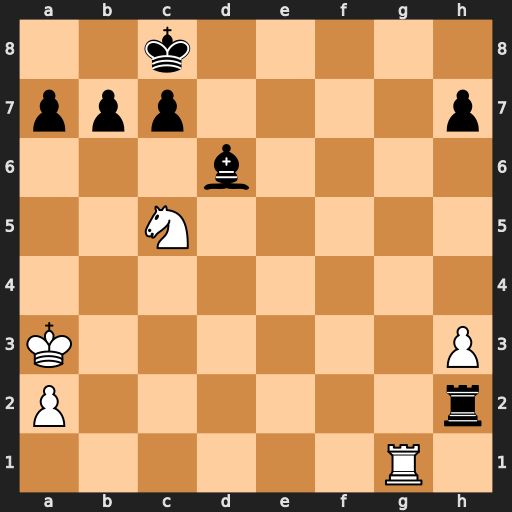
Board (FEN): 2k5/ppp4p/3b4/2N5/8/K6P/P6r/6R1
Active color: w
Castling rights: -
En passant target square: -
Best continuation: Rg8+ Bf8 Rxf8#